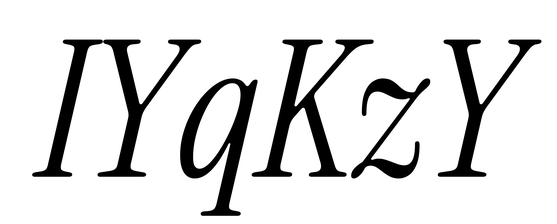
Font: InstrumentSerif-Italic